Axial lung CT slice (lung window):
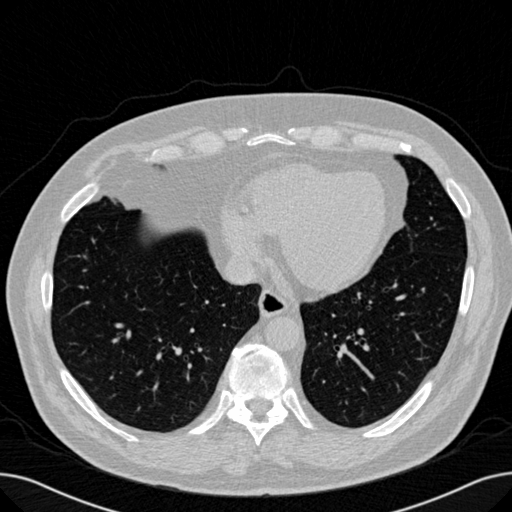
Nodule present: no